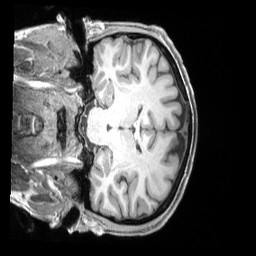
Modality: T1w
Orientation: coronal
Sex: male
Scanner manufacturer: siemens
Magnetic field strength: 3 T
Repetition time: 2.4 s
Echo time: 0.00222 s